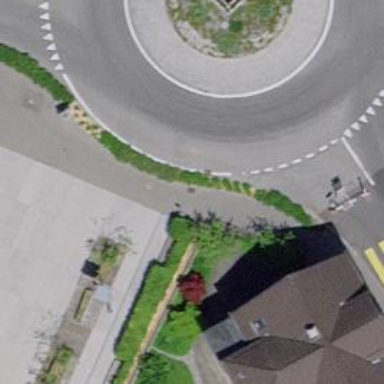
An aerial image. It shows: Brown bench in the vicinity.